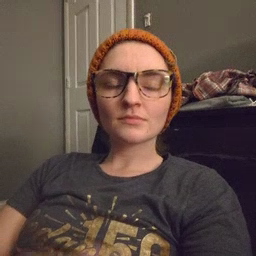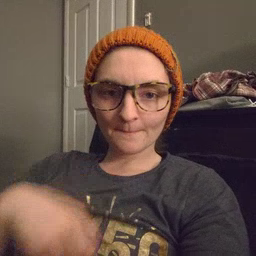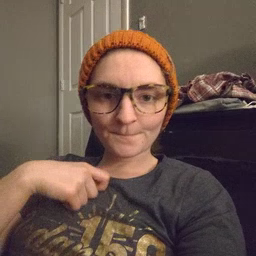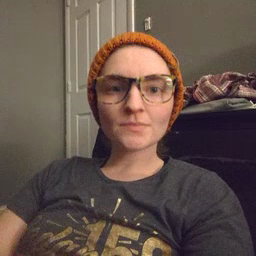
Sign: zipper